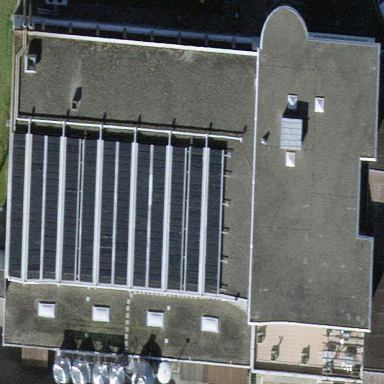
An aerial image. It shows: Building with flat gray roof.